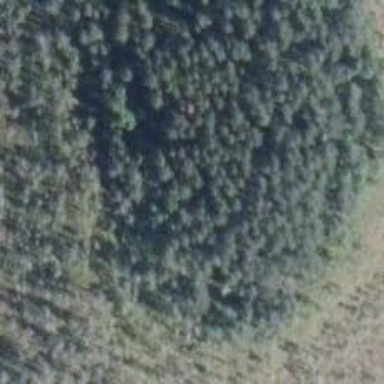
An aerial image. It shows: Woodland with needle-leaved trees.